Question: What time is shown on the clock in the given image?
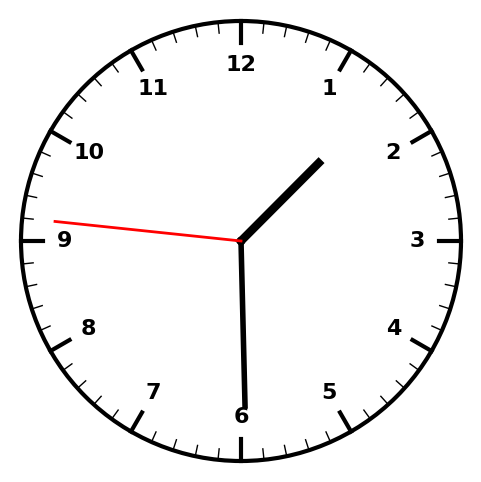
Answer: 01:29:46